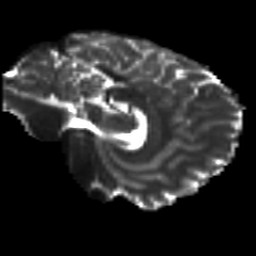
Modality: T2w
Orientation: sagittal
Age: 21
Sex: male
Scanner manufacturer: siemens
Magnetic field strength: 3 T
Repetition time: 8.8 s
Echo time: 0.085 s